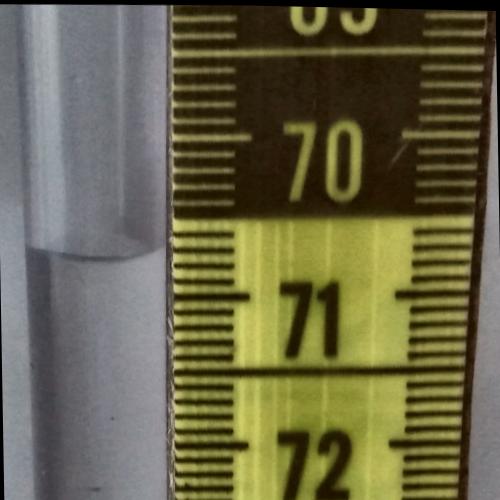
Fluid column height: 70.7 cm